Aerial crown-view tile of a tropical tree (Barro Colorado Island, Panama), acquired 20240813:
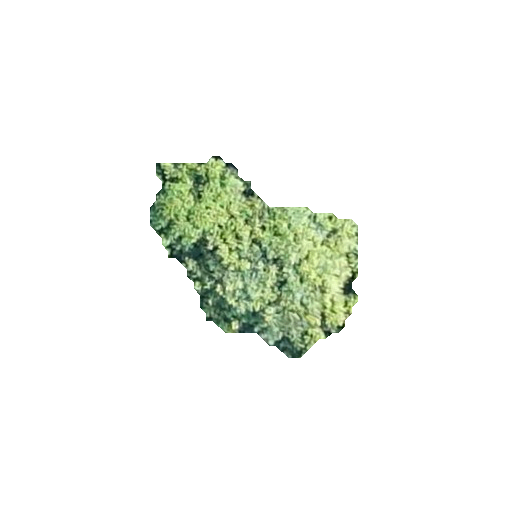
Species: Protium stevensonii
GBIF accepted scientific name: Tetragastris panamensis
Crown area: 39.428 m²